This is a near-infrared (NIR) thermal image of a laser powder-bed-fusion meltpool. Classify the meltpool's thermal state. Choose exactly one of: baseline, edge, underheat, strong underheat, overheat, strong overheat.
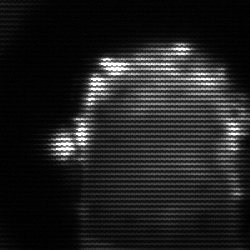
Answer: baseline